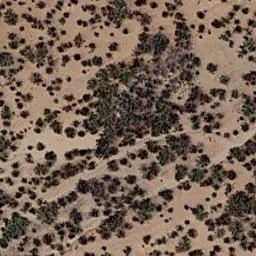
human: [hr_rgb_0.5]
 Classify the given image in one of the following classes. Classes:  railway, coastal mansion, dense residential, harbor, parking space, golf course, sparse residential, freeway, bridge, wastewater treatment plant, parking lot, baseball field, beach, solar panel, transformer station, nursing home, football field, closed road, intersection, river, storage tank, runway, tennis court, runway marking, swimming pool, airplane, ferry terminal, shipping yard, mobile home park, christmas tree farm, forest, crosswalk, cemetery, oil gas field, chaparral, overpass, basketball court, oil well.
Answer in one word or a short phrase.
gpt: chaparral